Field crop: maize
Growth stage: 2
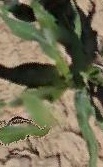
Species: maize